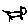
Label: cat